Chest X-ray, PA view. Patient: 51 years old, sex F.
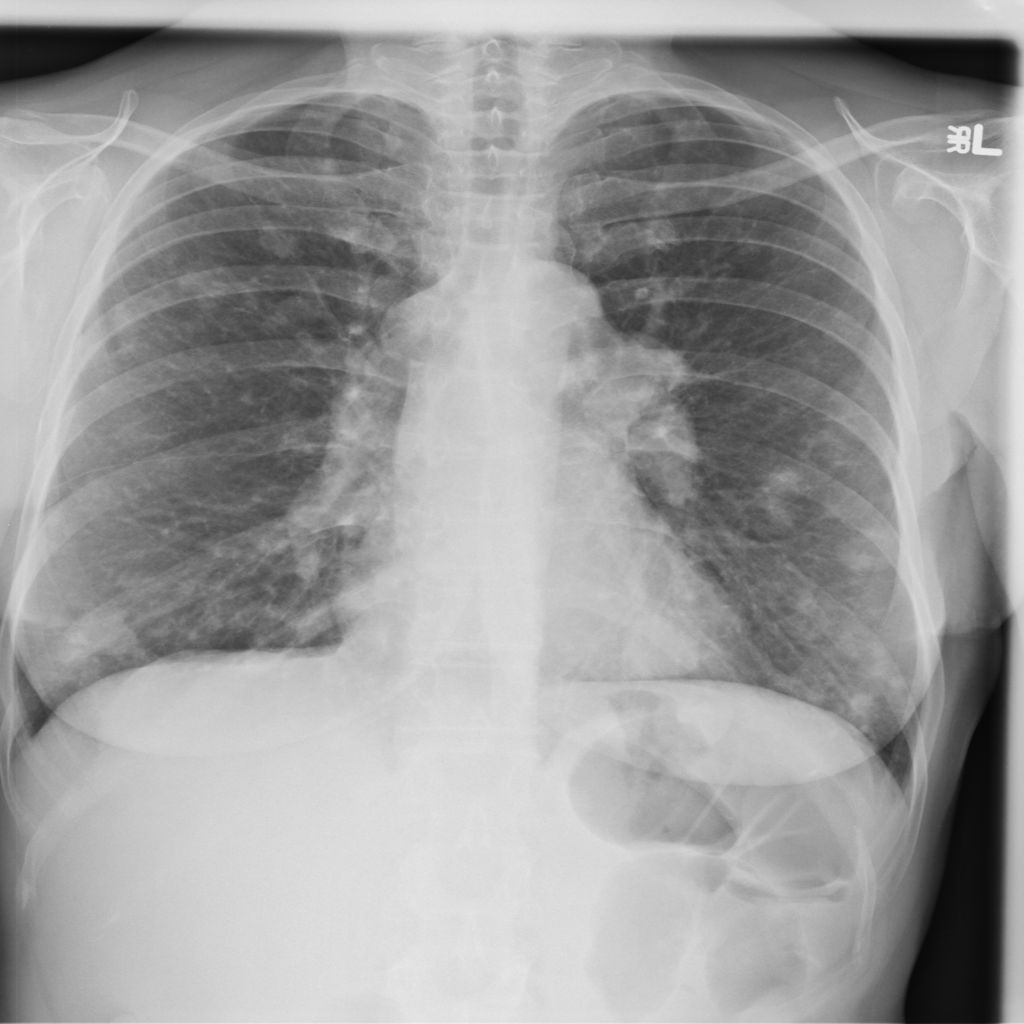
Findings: Mass